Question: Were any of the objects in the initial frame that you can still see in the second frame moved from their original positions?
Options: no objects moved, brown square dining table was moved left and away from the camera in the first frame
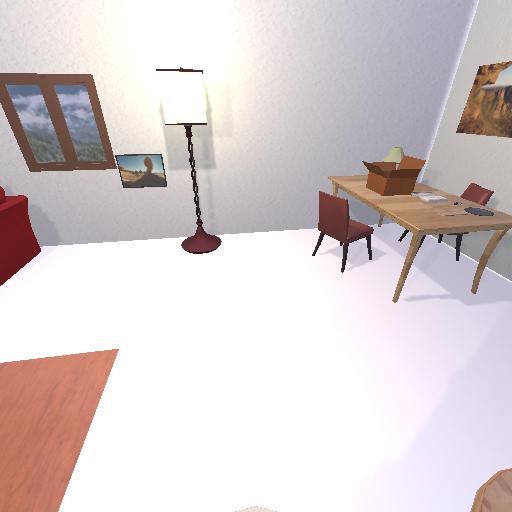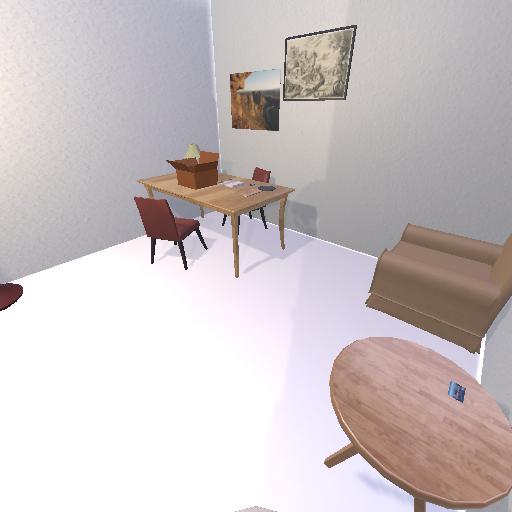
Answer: no objects moved